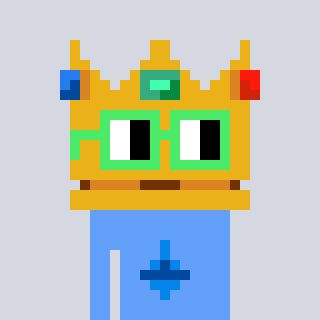
a pixel art character with square light green glasses, a crown-shaped head and a blue-colored body on a cool background